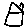
Label: house